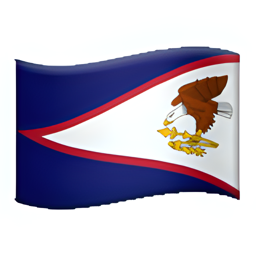
Name: flag for american samoa
Emoji: 🇦🇸
Group: Flags
Sub-group: country-flag